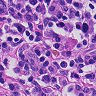
Metastatic tissue present: no